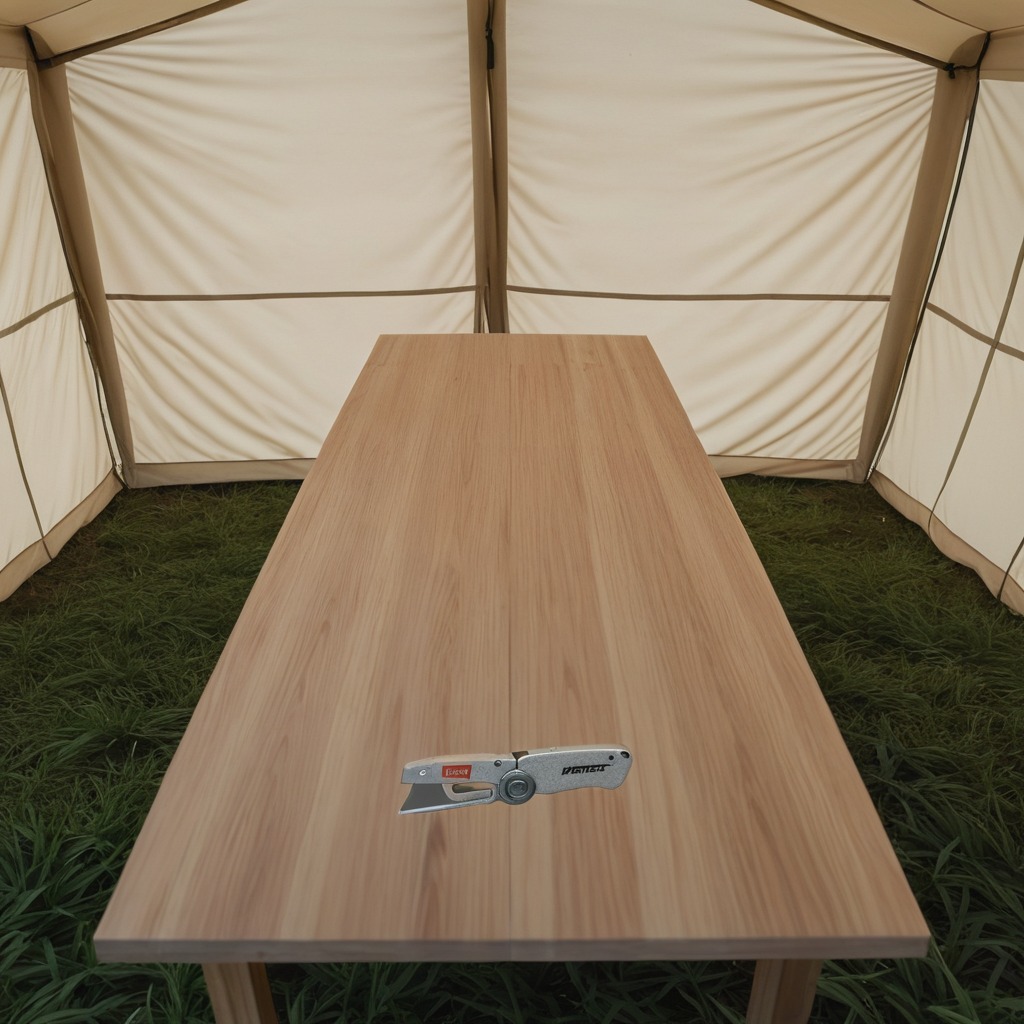
A utility knife is lying on the wooden table.